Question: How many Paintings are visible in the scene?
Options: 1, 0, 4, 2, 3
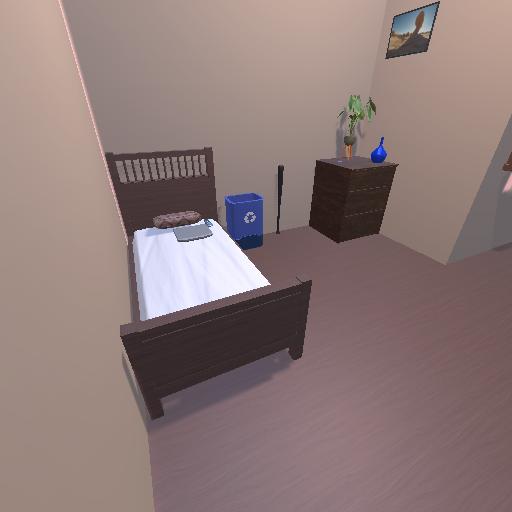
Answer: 1